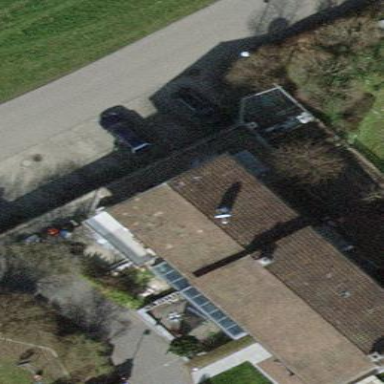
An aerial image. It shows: Terrace building.